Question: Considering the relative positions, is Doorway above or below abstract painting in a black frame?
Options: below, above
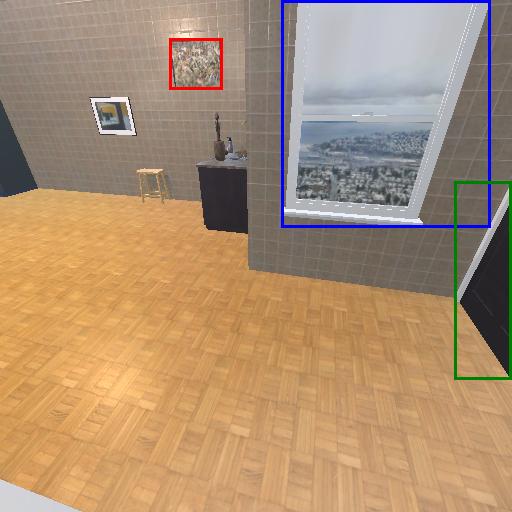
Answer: below